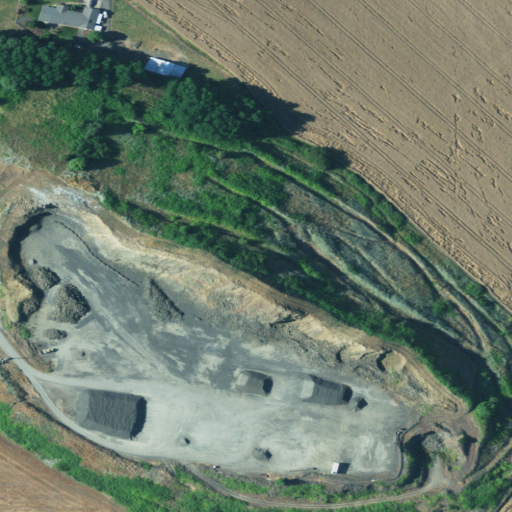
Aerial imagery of mountain in Oregon named Bond Butte containing pasture, low intensity development, cultivated crops, and medium intensity development